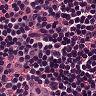
Metastatic tissue present: no